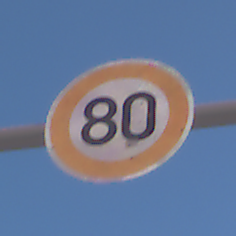
Verkehrszeichen: Geschwindigkeit80
Umgebung: Outdoor, Urban
Tageszeit: MorningAfternoon
Wetter: Clear
Licht: Natural
Jahreszeit: NotSpecified
Kontrast: HighContrast